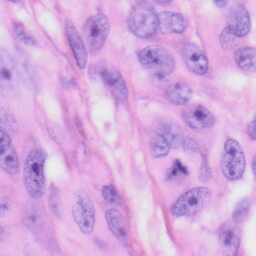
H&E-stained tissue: Skin